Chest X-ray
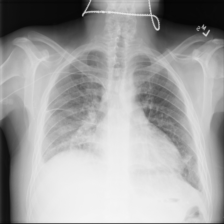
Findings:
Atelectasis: positive
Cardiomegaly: negative
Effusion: positive
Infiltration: positive
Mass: negative
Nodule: negative
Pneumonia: negative
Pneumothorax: negative
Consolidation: negative
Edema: negative
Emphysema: negative
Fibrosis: negative
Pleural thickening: negative
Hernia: negative